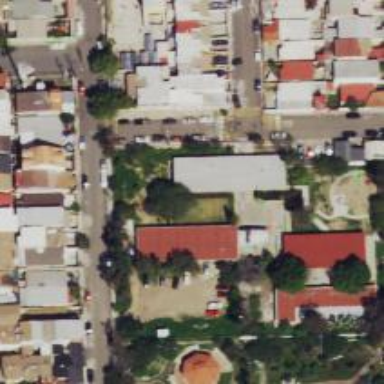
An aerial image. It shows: Kindergarten.